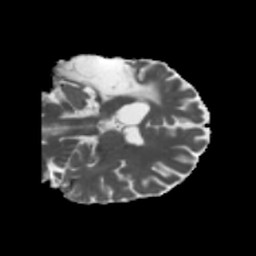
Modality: MD
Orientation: coronal
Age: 43
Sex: male
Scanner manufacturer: siemens
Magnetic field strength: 3 T
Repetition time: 5.47 s
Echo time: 0.0854 s